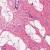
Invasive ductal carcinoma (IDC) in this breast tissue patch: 0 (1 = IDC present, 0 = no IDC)